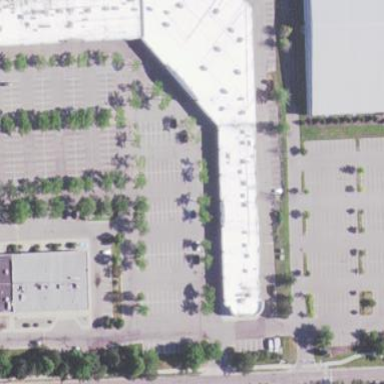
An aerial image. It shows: Retail building.